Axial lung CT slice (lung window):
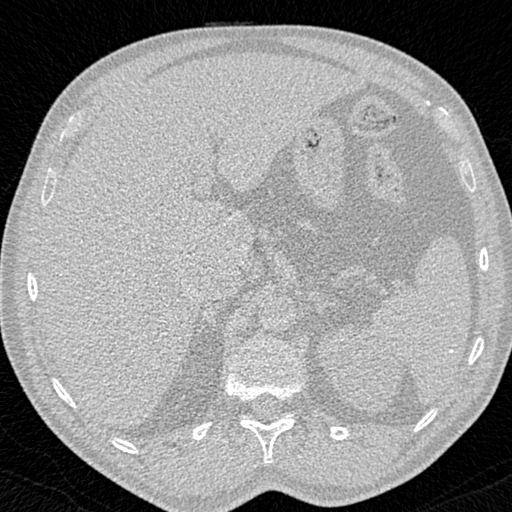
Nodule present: no